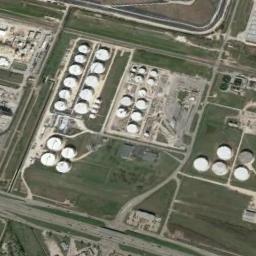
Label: storage_tank